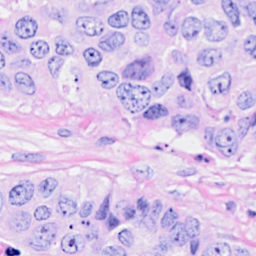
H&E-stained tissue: Breast